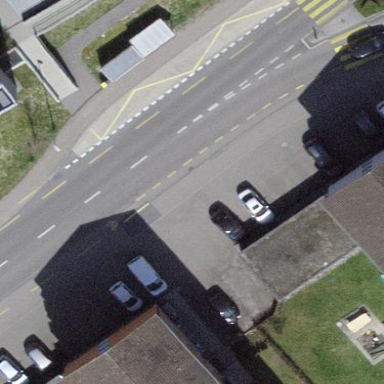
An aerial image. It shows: Parking available on the street side.